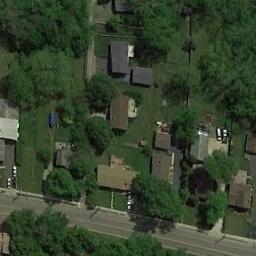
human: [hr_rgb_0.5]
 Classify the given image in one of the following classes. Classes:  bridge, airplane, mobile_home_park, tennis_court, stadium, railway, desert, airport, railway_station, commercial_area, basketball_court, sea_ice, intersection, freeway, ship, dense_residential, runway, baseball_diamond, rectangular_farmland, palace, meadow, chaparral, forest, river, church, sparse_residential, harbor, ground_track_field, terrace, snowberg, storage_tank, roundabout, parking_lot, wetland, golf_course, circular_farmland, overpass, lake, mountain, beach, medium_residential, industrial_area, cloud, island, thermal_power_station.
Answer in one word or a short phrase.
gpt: medium_residential